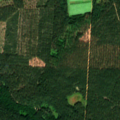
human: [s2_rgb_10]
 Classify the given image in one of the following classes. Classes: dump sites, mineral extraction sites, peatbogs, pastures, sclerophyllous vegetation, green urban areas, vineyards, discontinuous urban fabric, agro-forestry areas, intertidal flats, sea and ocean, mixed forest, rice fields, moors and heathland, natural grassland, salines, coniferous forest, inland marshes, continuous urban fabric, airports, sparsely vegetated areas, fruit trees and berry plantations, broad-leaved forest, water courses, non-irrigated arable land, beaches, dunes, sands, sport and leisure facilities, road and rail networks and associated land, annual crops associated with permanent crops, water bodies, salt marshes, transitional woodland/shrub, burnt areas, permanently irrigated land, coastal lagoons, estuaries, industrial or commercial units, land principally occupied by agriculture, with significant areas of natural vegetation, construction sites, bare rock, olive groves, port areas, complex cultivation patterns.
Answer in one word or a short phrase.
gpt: pastures, coniferous forest, mixed forest